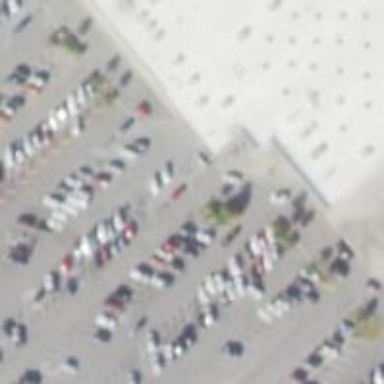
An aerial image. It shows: Parking space.